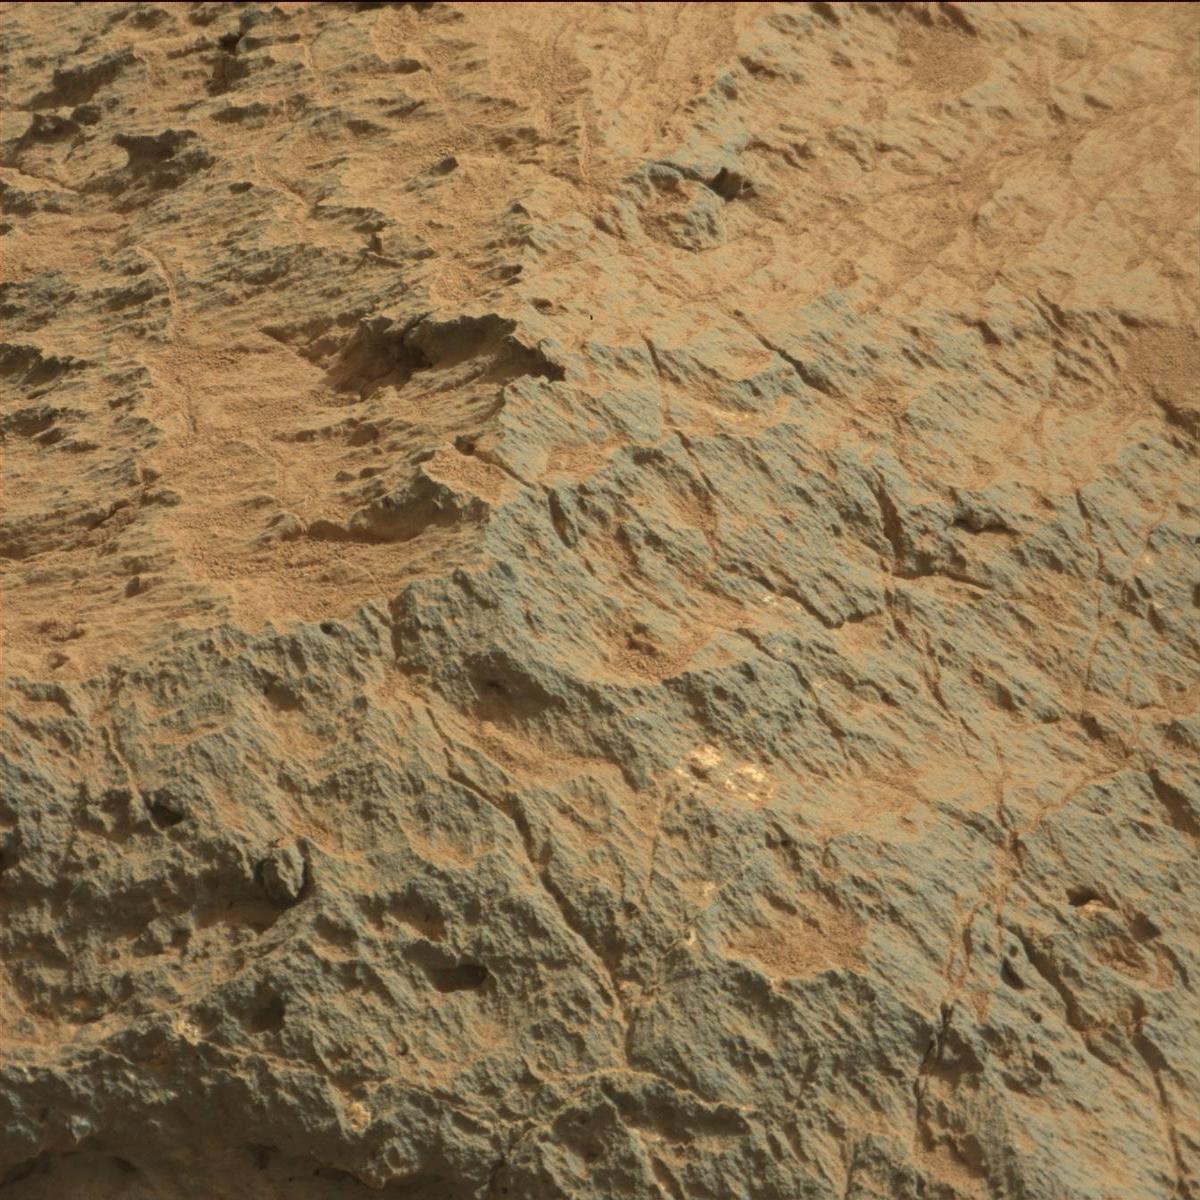
Terrain classes present: Bedrock, Sand / Soil